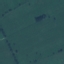
Label: Pasture